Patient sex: F
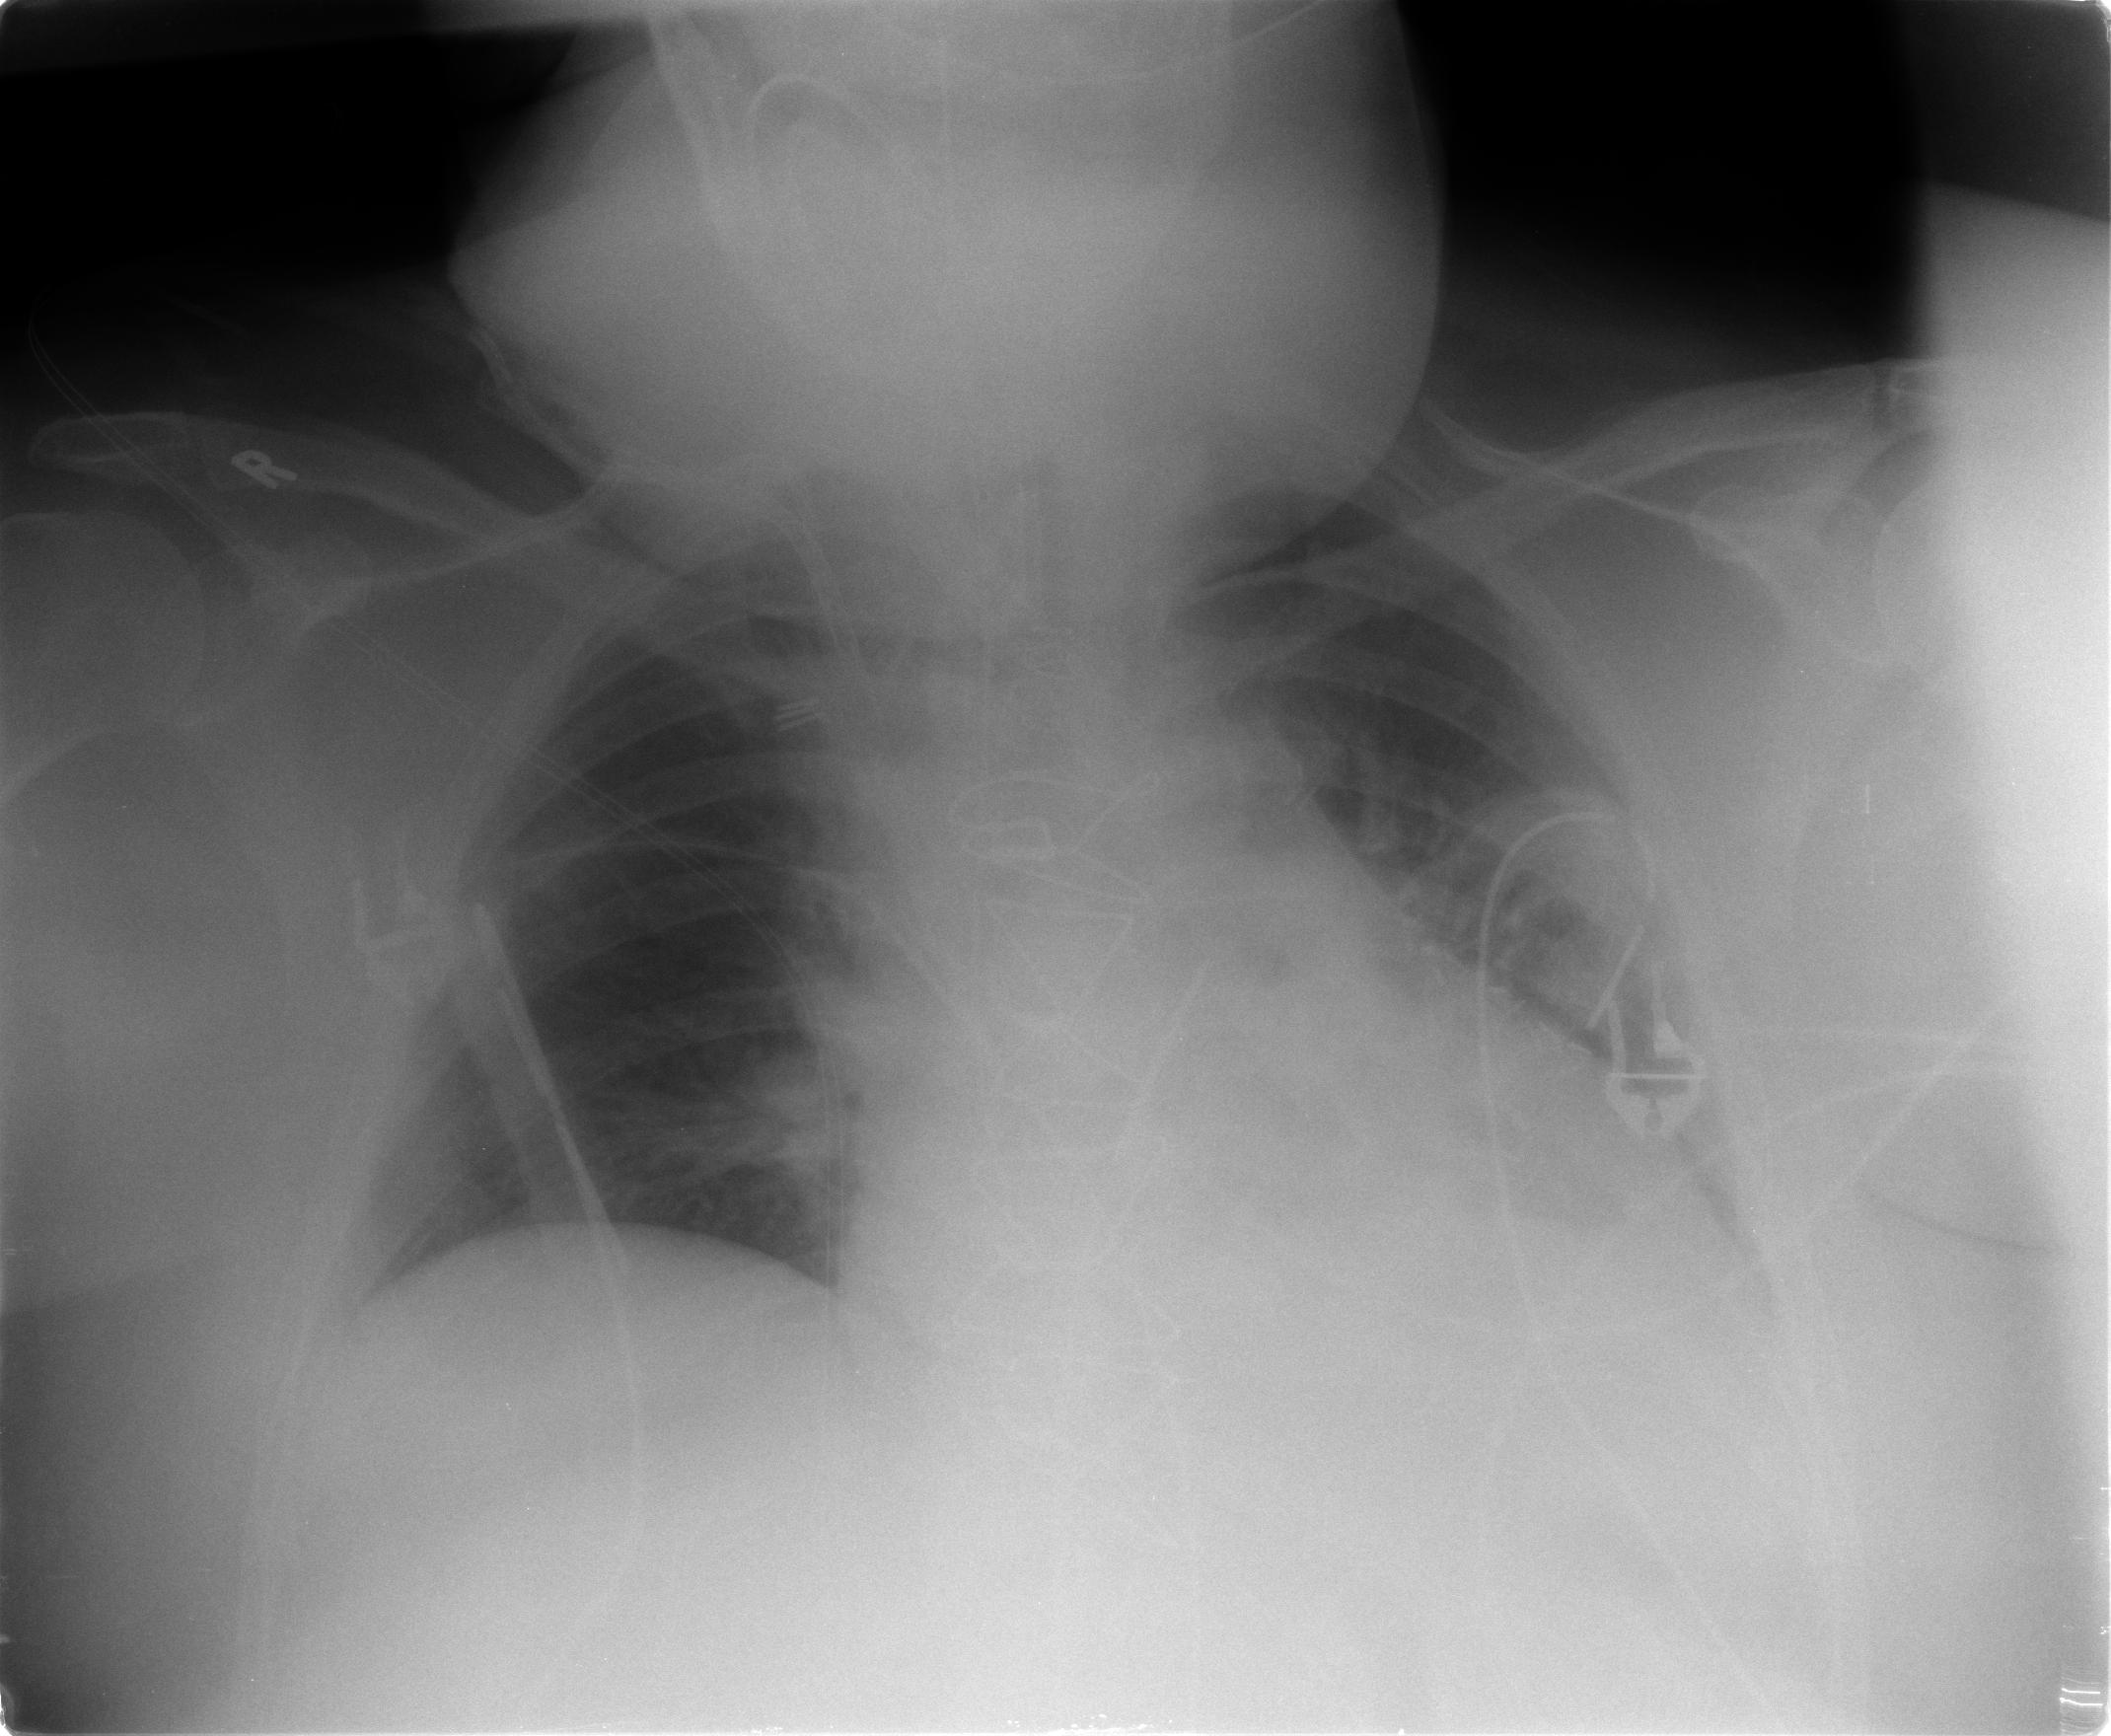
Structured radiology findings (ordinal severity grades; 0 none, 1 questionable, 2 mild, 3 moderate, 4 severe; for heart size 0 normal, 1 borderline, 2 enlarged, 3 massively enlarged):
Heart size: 2
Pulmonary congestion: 2
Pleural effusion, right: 0
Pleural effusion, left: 2
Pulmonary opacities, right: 1
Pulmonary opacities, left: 0
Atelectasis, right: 2
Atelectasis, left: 2